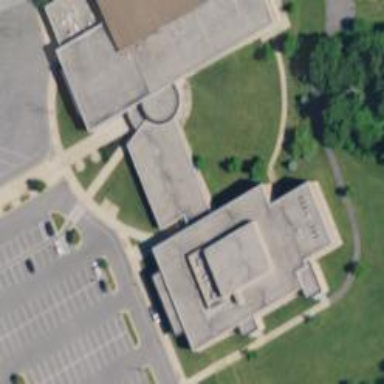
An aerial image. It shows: School building.